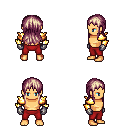
a pixel art fantasy rpg character, male body template, human, tanned skin, gold arm armor, red pants, white blonde unkempt hairstyle, metal gloves, four views (front, back, left, right), 2x2 character sprite sheet, small pixel art, hard edges, no anti-aliasing